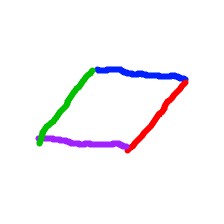
Shape: parallelogram